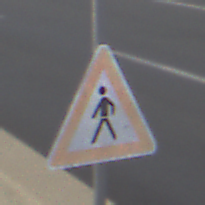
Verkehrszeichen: FussgaengerRechts
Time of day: MorningAfternoon
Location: Outdoor (Suburban)
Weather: PartlyCloudy
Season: NotSpecified
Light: Natural